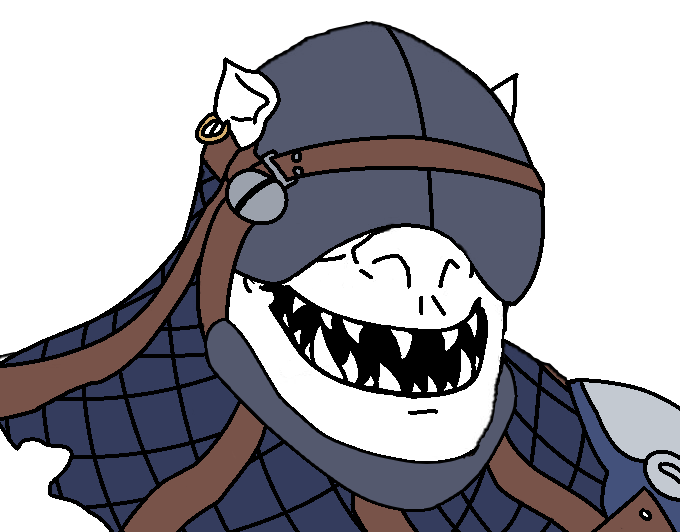
Label: 5_Craig